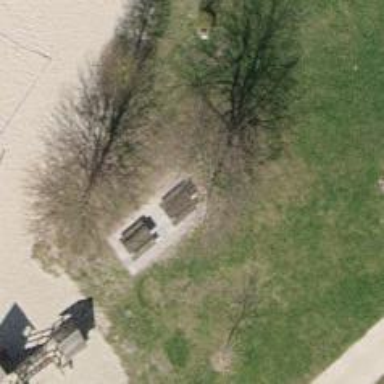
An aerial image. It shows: Picnic table located in leisure land area.